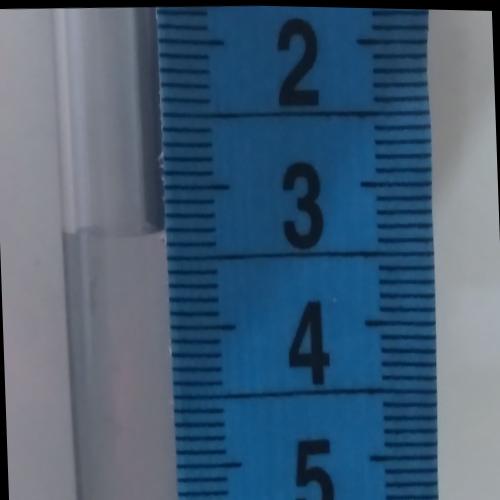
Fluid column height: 3.3 cm